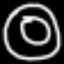
Label: donut